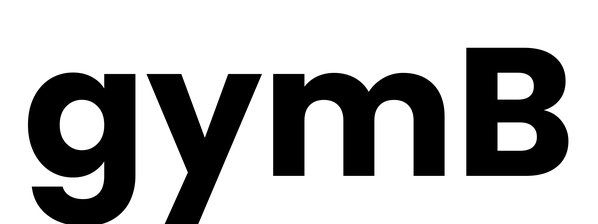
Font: Poppins-Bold